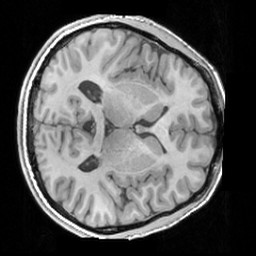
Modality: T1w
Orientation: axial
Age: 23
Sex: male
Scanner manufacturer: siemens
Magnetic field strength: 3 T
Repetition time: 1.63 s
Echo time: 0.00311 s